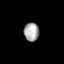
Tissue: prostate
Cell type: T cells
Senescence score: 0.293
Nuclear area (px): 275
Mean DAPI intensity: 165.847